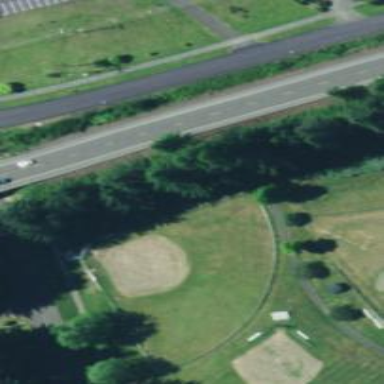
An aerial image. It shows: Baseball pitch for leisure land activities.